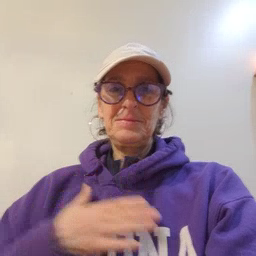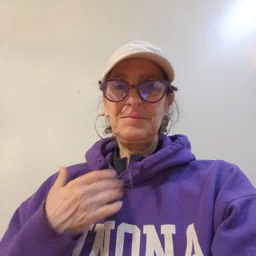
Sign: happy